Question: I'm looking for help for my css code to make a list looking something like the below with an image in the center (the blue circle).

I never done something like this, so i don't have any idea to how i can code it that's why i came here. Thank you in advance !
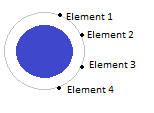
Answer: I would recommend checking for compatibility issues, but you can achieve something similar if you abandon your '<ul>' (at least I could not get a list to function properly) and can use 'shape-outside'
'''
.wrapper .circle {
float: left;
border-radius: 50%;
-webkit-shape-outside:circle();
shape-outside:circle();
margin-right: 25px;
}
.wrapper .circle-list p {
margin: 6px 0;
}
.wrapper .circle-list p:before {
content: "'2\A0";
}
'''
'''
<div class="wrapper">
<img src="http://placehold.it/150x150/" class="circle" />
<div class="circle-list">
<p>This is a line of text</p>
<p>This is also a line of text</p>
<p>Oh my God the lines they won't stop!</p>
<p>Run you fool! They are coming!</p>
<p>It's too late! They know where you are!</p>
</div>
</div>
'''
Essentially we just use the '.circle-list' element to replicate list-style behavior with the ':before' pseudo-class to insert a bullet and space. Other than that it's making use of 'shape-outside' to create a simple circular wrapper.